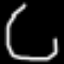
Label: octagon